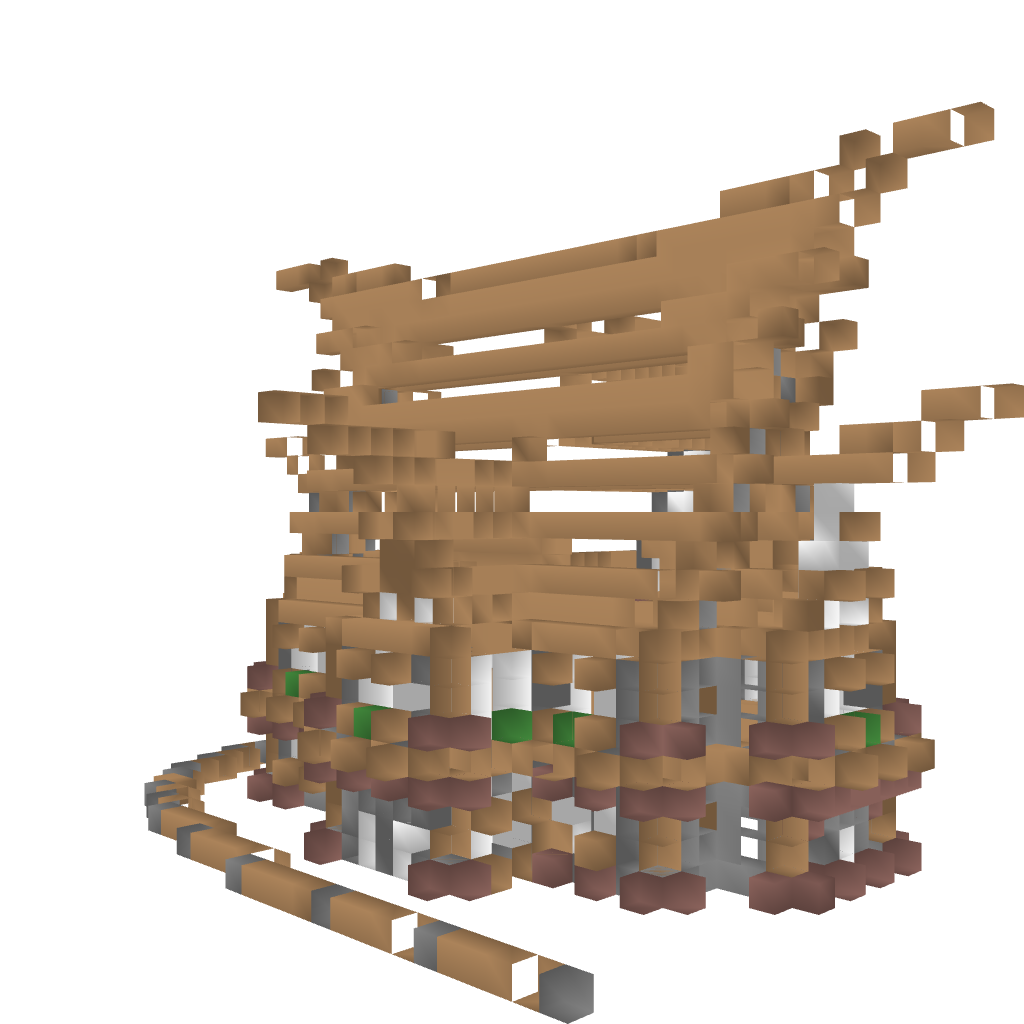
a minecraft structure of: Nordic house #2 bad low quality